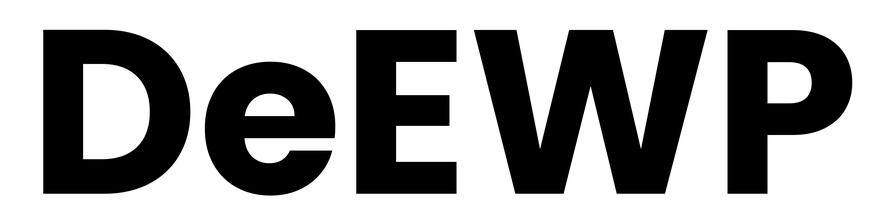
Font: Poppins-Bold